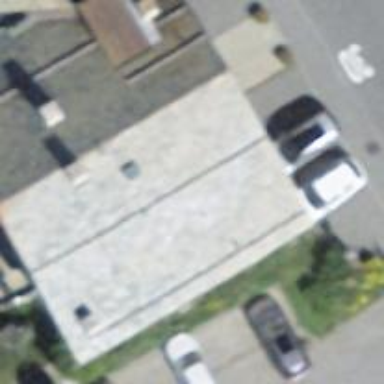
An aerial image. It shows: Part of building.